Question: I have R program that creates map in shades of green. No matter what I try, i.e. adding 'color="red"', and 'tm_fill = "red"' but map stays green.
Cannot find documentation for qtm that explains how to change color.
Please assist.

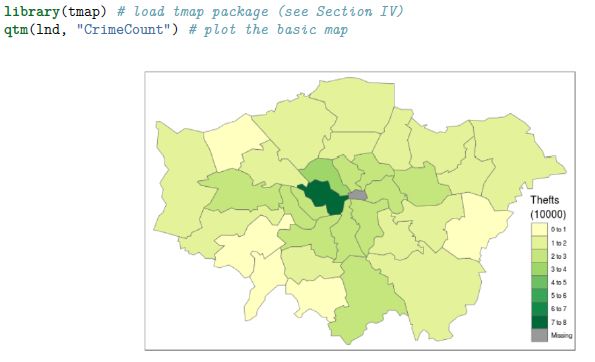
Answer: e.g.,
'''
library(tmap)
data(Europe)
qtm(Europe, fill = "economy", fill.palette="-Blues")
qtm(Europe, fill = "economy", fill.palette="-Reds")
'''
If you simply enter '?qtm' in the R console, you'll see 'fill.palette' in the first example...